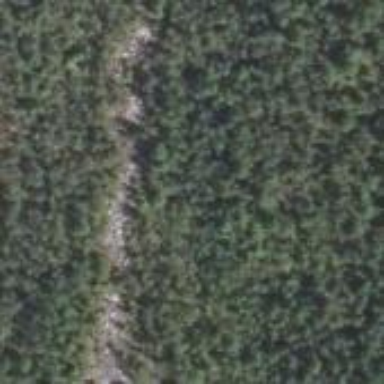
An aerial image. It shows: Natural scree.